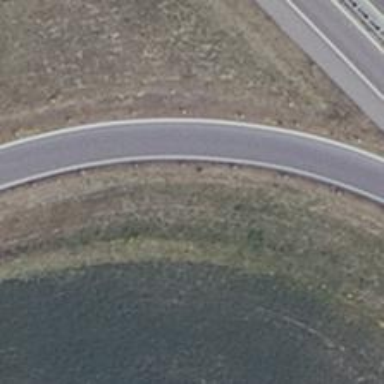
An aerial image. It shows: Trunk link highway.